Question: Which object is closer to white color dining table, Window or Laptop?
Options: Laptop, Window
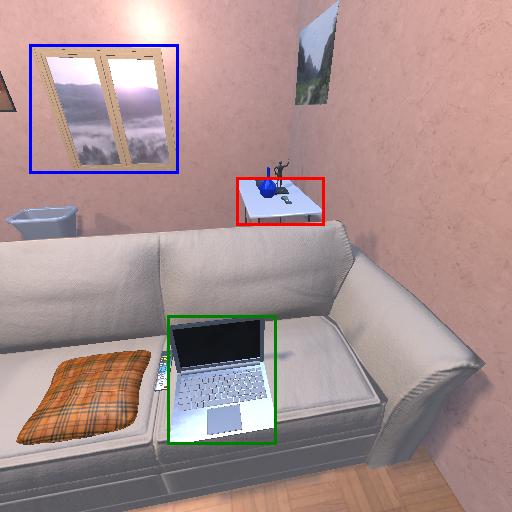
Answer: Laptop